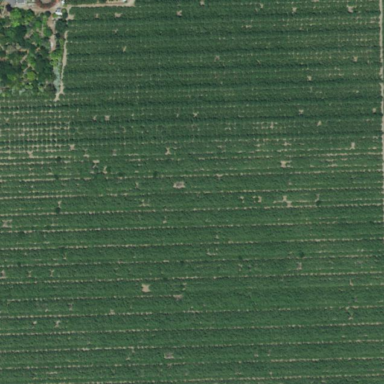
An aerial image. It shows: Orchard.